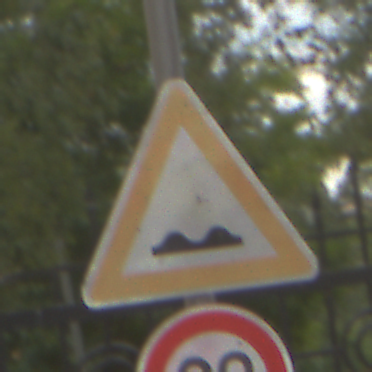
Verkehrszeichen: UnebeneFahrbahn
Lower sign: Geschwindigkeit20
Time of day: MorningAfternoon
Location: Outdoor (Urban)
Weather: Overcast
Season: NotSpecified
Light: Natural